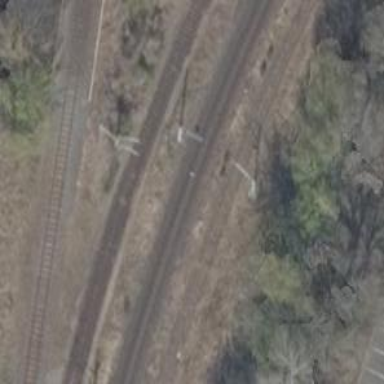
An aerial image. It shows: Railway signal with catenary mast.